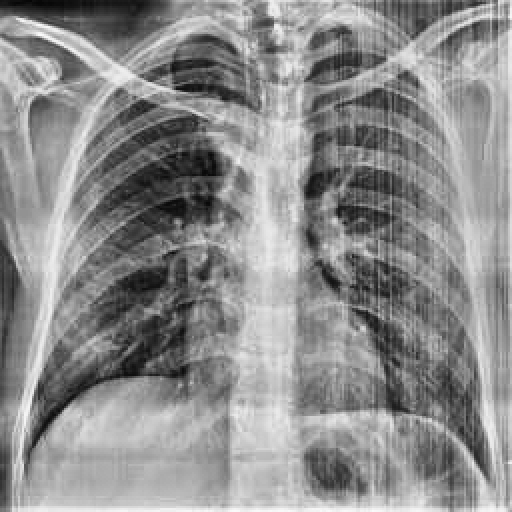
Finding: NORMAL